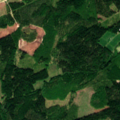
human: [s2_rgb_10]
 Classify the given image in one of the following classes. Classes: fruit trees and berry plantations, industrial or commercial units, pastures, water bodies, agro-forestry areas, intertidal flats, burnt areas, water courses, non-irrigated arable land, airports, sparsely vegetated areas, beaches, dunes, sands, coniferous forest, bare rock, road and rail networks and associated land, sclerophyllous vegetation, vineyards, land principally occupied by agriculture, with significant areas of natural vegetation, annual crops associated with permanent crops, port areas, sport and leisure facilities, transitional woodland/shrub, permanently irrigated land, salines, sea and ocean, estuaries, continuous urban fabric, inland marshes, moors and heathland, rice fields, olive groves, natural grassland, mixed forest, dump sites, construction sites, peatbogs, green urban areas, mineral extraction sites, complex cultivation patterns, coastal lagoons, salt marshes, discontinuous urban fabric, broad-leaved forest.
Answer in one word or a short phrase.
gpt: land principally occupied by agriculture, with significant areas of natural vegetation, coniferous forest, mixed forest